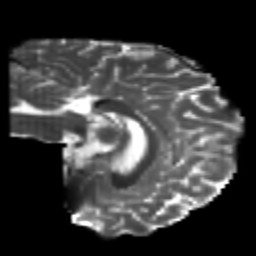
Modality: T2w
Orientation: sagittal
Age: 23
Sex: female
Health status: healthy
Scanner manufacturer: philips
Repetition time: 7.477 s
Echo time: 0.08753 s